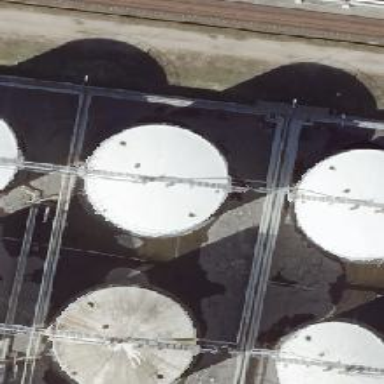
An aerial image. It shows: Storage tank which is man-made and housed in building.